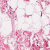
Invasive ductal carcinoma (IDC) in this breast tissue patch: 0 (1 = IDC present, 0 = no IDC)